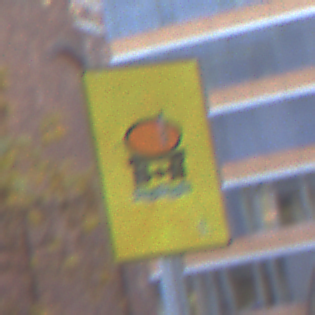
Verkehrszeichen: FahrzeugeMitWassergefaehrdenderLadungOhnePfeilsymbol
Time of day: SunriseSunset
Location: Outdoor (Urban)
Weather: Clear
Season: NotSpecified
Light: Natural